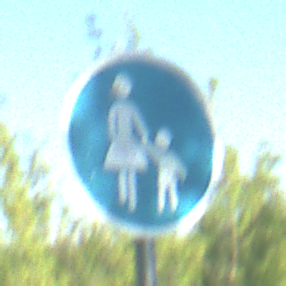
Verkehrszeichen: Gehweg
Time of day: MorningAfternoon
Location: Outdoor (Nature)
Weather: Clear
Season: NotSpecified
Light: Natural